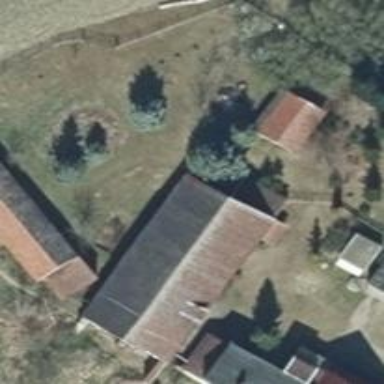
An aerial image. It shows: Building with gabled roof. The roof orientation is along the structure.